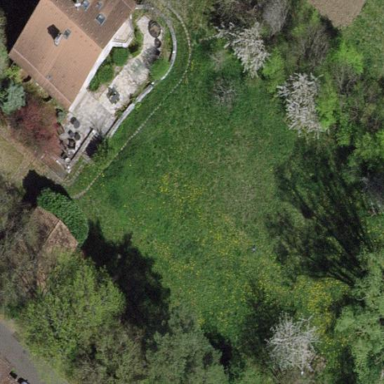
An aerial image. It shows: Garden surrounded by fence.